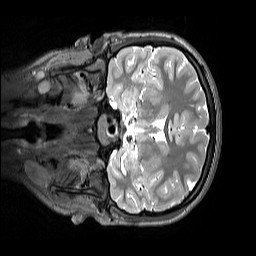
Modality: T2w
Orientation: coronal
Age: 11
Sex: female
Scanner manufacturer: siemens
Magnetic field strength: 3 T
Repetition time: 3.2 s
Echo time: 0.408 s